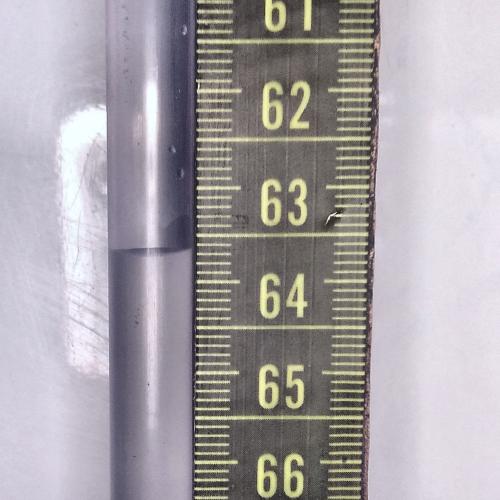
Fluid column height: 63.7 cm